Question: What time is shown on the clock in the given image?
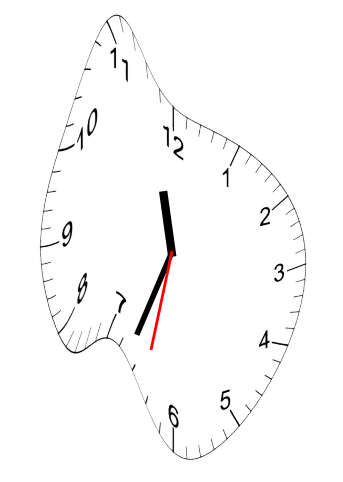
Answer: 11:33:32